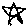
Label: star